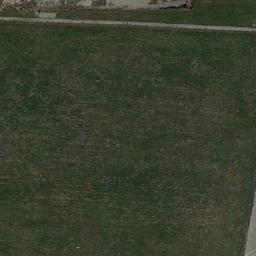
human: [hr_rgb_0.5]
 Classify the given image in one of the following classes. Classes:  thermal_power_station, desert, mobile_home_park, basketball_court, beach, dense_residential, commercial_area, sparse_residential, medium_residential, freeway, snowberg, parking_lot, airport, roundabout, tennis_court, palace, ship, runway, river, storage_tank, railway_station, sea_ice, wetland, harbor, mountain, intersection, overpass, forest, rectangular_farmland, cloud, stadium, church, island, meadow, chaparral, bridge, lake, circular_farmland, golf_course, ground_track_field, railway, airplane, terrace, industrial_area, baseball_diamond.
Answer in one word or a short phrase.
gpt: meadow